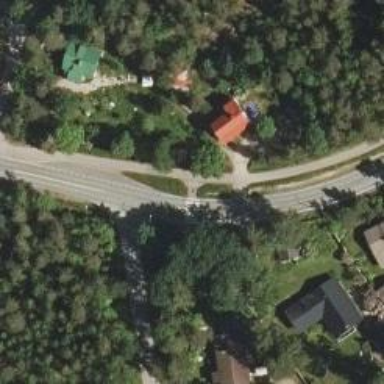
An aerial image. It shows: Unmarked crossing on the road.